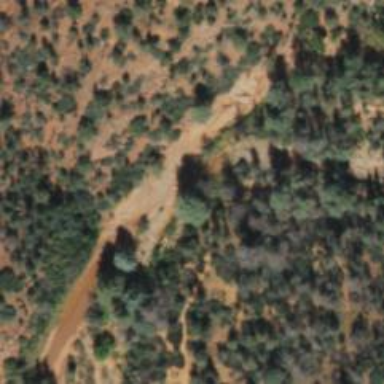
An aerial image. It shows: Path.